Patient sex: M
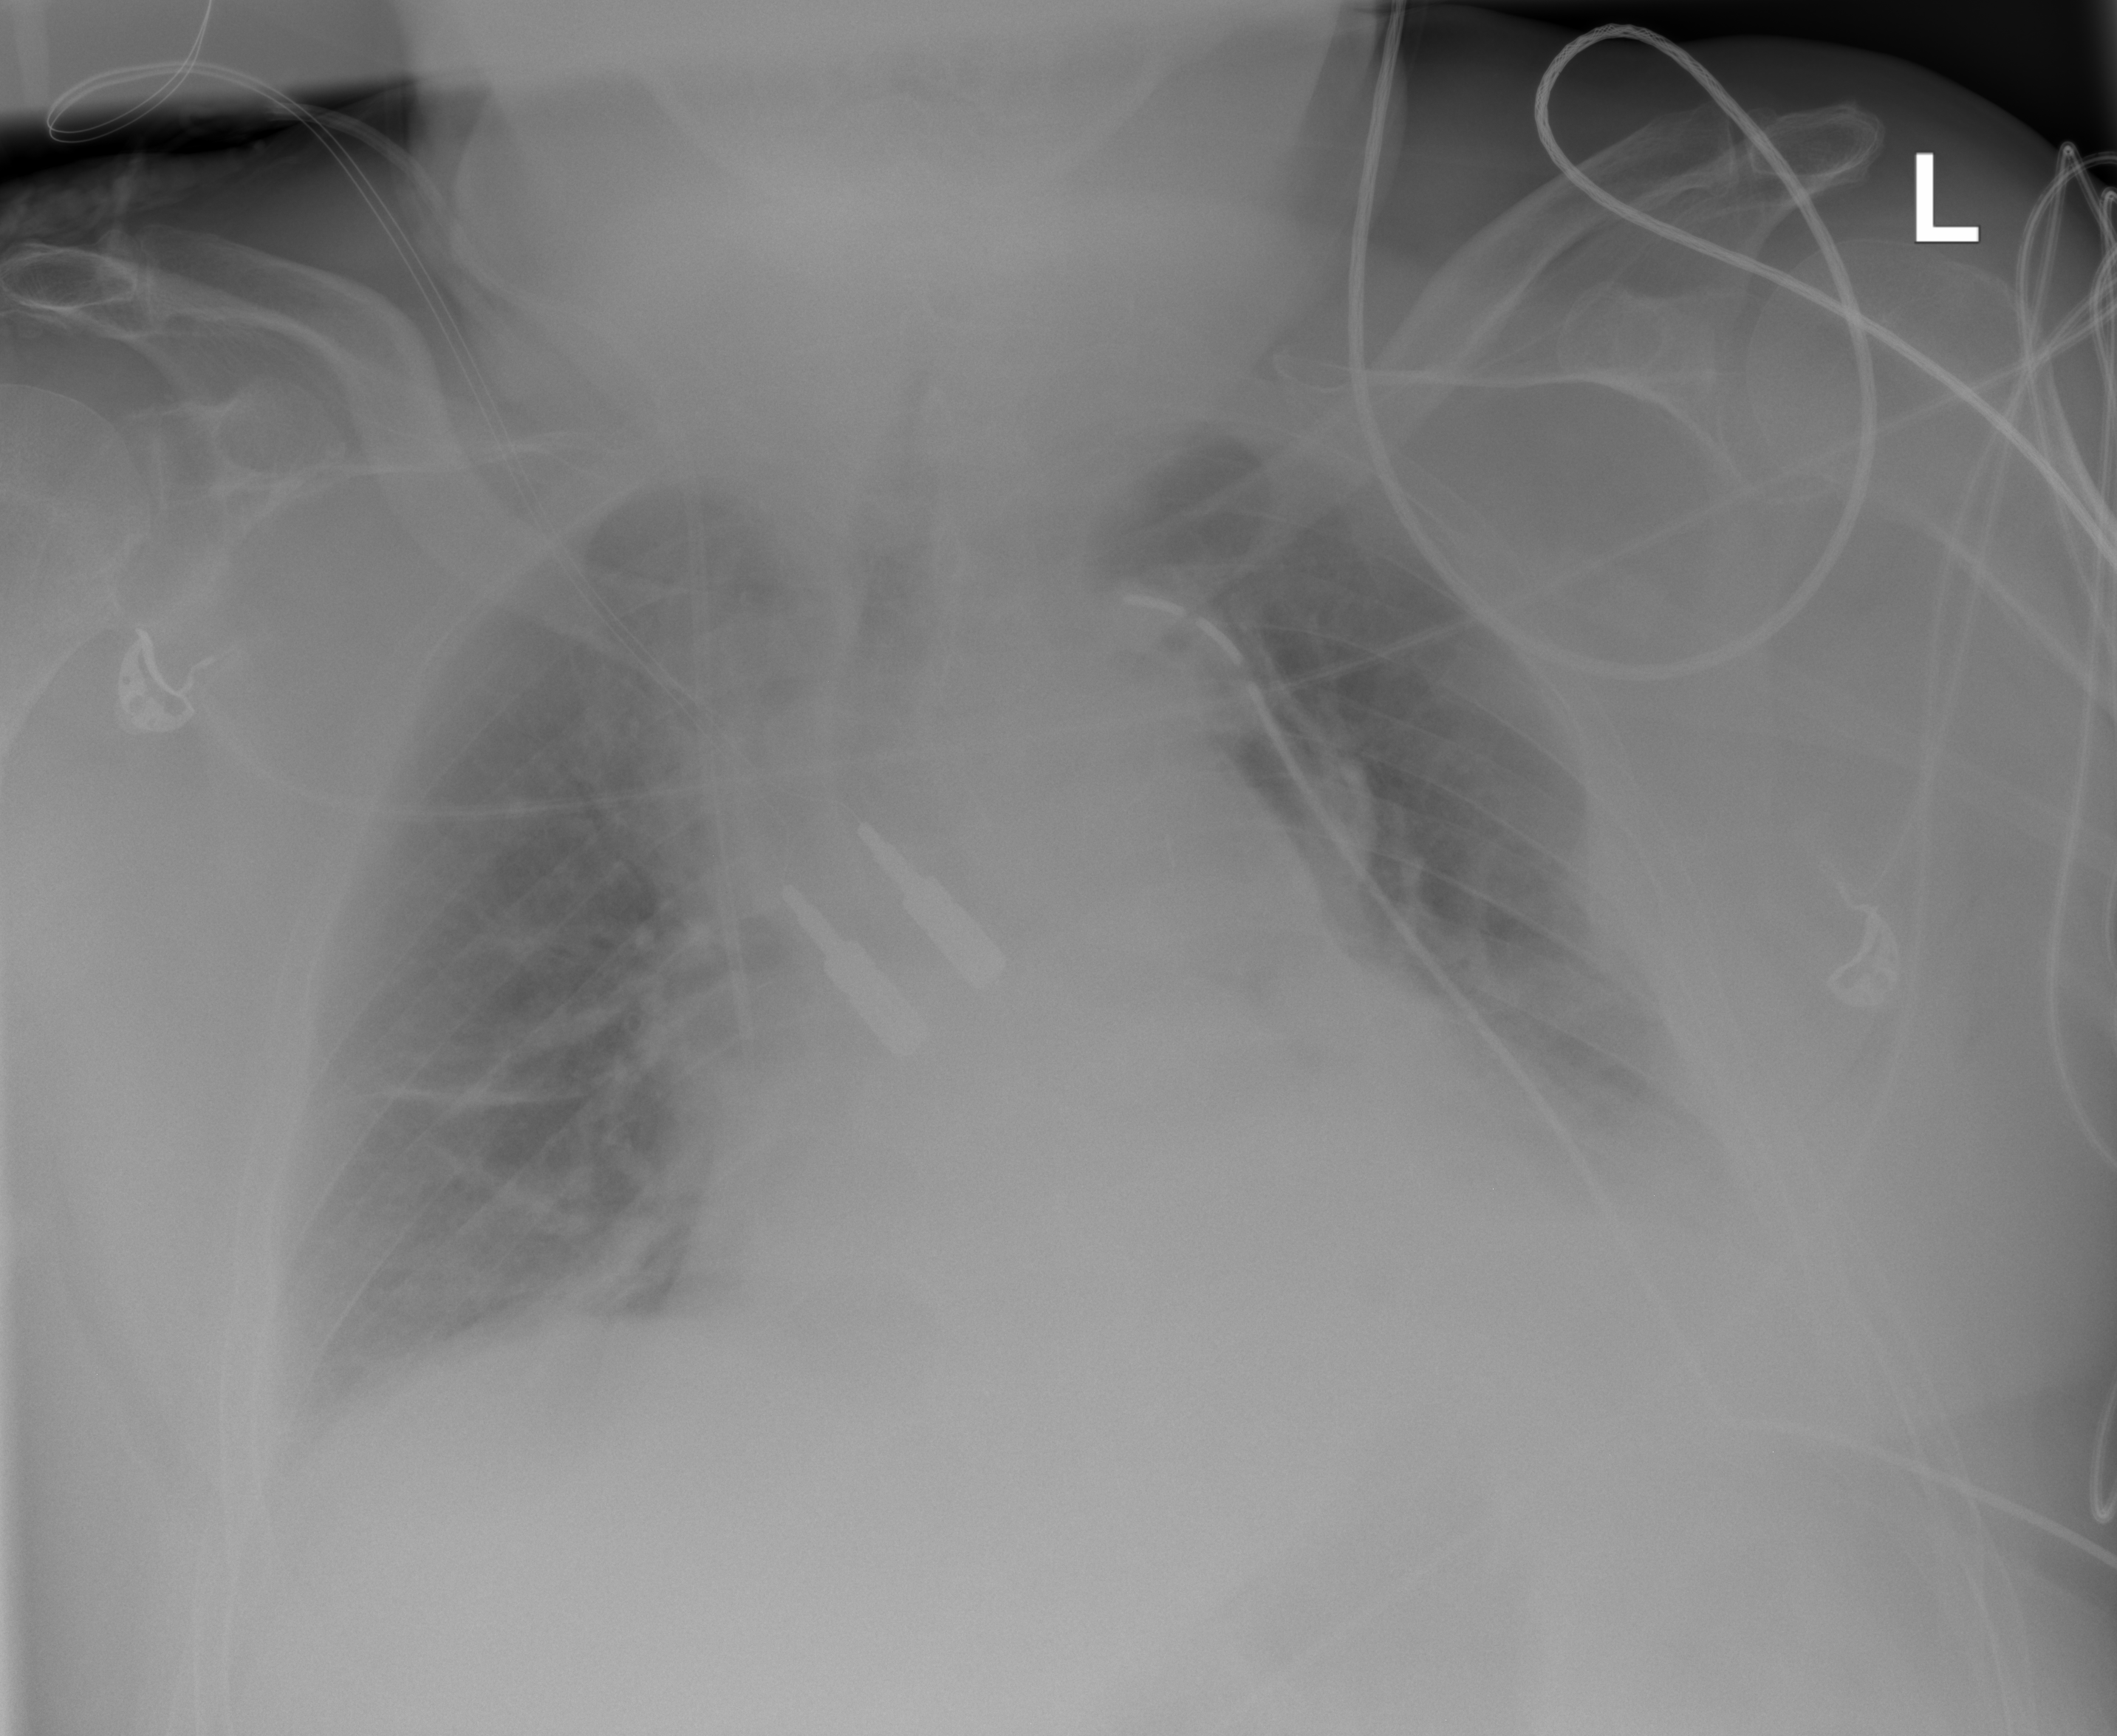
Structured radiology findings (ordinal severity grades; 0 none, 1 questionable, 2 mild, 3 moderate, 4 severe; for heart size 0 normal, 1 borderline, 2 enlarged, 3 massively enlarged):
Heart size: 2
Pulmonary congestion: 2
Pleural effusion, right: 2
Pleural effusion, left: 2
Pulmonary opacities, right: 0
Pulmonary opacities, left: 0
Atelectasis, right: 2
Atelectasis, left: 3